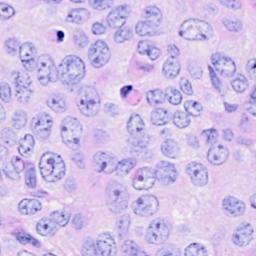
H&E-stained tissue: Breast